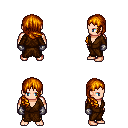
a pixel art fantasy rpg character, male body template, human, light skin, brown robe, gold greaves, dark blonde right-swept hairstyle, metal gloves, four views (front, back, left, right), 2x2 character sprite sheet, small pixel art, hard edges, no anti-aliasing